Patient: sex M, age 47
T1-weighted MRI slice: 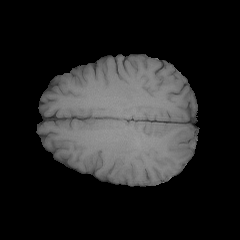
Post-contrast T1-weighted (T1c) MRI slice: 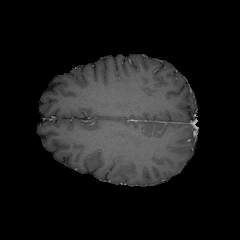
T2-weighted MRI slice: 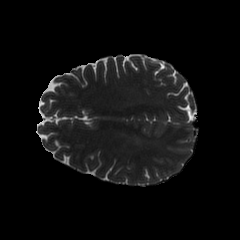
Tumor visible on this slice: yes
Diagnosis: Glioblastoma, IDH-wildtype
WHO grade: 4